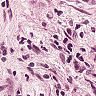
Metastatic tissue present: yes